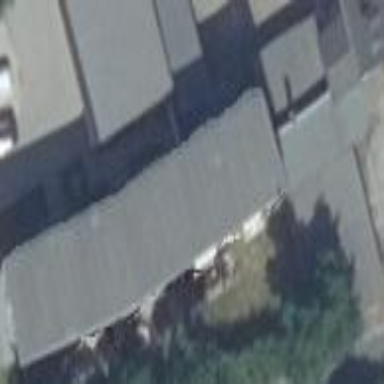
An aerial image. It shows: Terrace building.